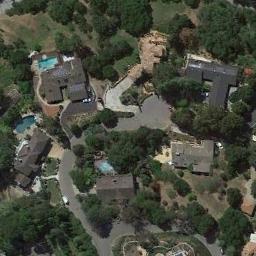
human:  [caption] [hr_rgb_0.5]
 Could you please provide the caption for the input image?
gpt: Many trees and buildings are in medium residential area .

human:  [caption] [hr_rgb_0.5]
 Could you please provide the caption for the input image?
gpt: The medium residential area has some houses with pools and lots of trees are among these houses .

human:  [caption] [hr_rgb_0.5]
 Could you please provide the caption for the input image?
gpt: The medium residential is on the grass next to some trees and road .

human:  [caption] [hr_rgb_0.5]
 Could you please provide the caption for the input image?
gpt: There are two rows of houses in a medium-sized residential area .

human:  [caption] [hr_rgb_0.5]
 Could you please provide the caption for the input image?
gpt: There are many green trees and some black buildings on the medium residential area .